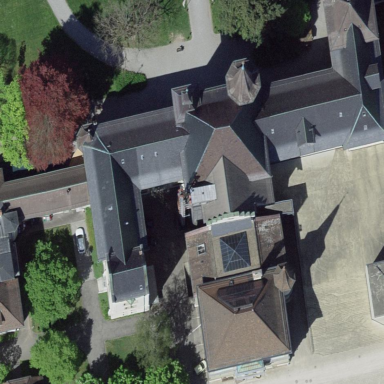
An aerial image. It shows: Public building that is historic museum.